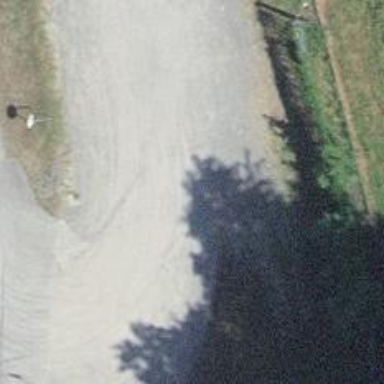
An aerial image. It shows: Service road with fine gravel surface.